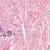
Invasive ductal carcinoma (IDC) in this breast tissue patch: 0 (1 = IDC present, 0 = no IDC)